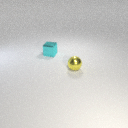
small cyan metal cube behind small yellow metal sphere